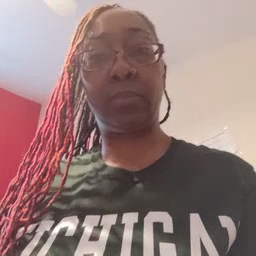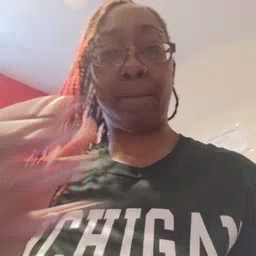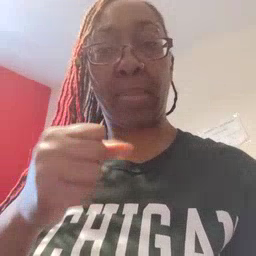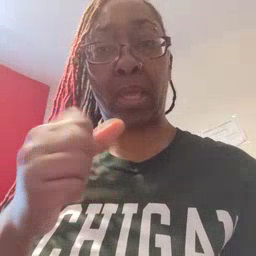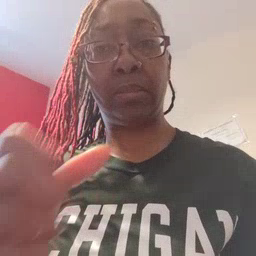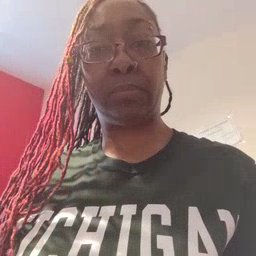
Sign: milk